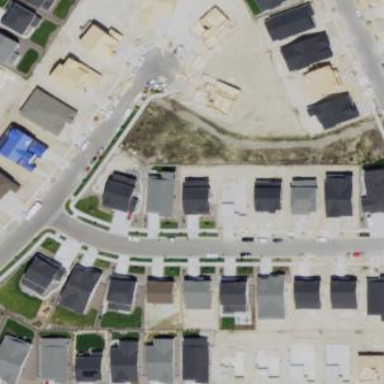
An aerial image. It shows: Residential area composed of single-family homes.